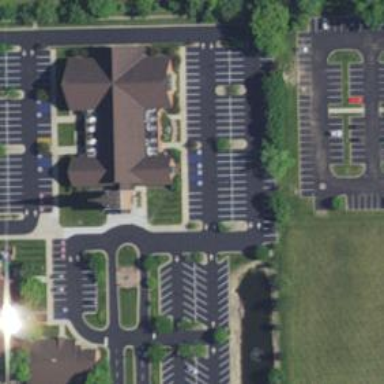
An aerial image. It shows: Parking space is available.